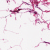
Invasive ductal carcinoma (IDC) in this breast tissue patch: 0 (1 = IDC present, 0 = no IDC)